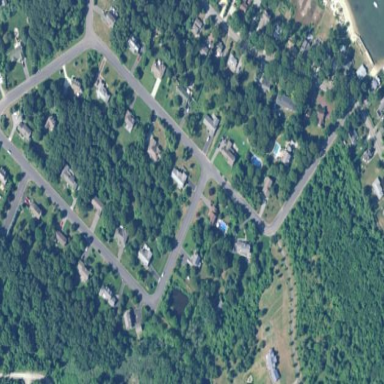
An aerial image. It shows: Single-family residential area.